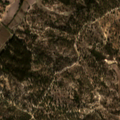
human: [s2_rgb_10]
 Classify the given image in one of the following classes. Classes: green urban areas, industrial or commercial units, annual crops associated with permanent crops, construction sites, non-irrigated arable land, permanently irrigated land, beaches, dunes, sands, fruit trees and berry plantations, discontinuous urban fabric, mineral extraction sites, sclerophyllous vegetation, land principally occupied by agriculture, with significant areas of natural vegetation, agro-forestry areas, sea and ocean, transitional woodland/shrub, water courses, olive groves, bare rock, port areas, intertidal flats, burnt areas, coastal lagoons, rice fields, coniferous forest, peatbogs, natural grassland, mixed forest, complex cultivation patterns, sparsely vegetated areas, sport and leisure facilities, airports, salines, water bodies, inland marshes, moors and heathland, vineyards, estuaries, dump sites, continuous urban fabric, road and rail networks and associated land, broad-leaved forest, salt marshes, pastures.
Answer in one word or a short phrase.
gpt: rice fields, land principally occupied by agriculture, with significant areas of natural vegetation, agro-forestry areas, broad-leaved forest, transitional woodland/shrub